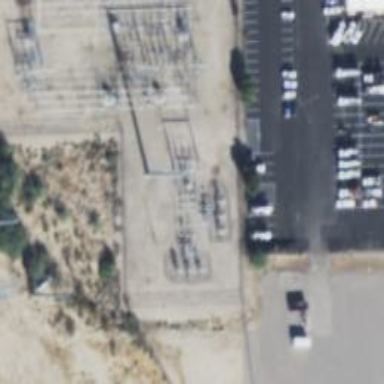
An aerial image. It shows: Switch used for power control.